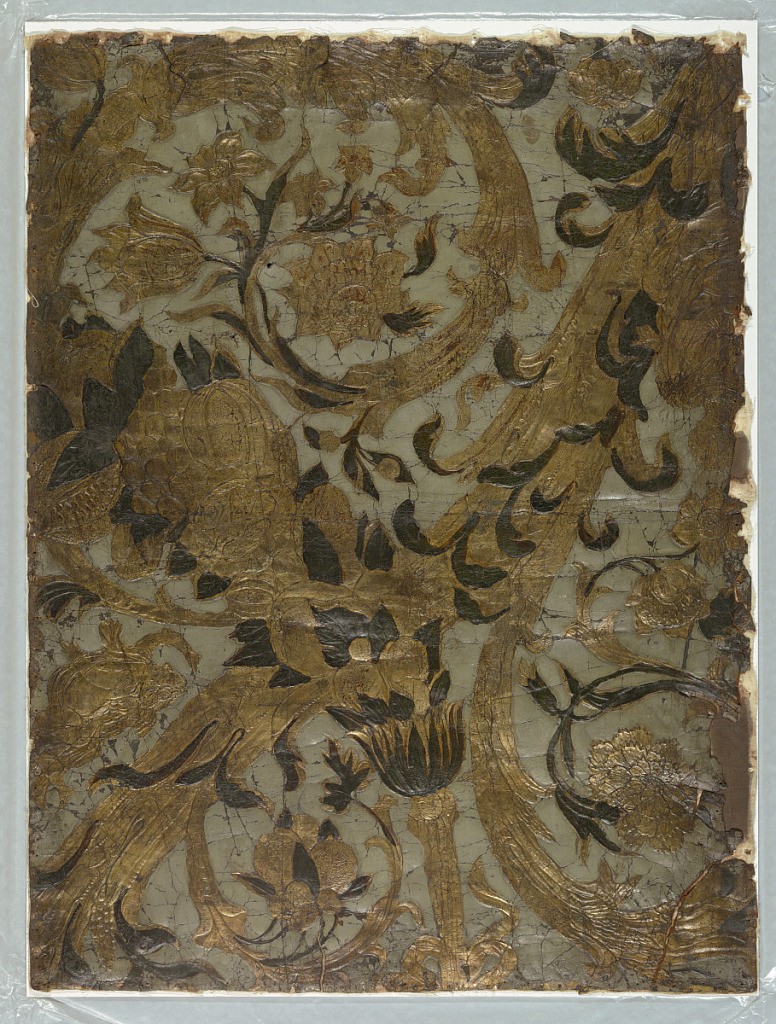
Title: Sidewall
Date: ca. 1725
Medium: Leather, silvered, stamped, painted
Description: Stamped field of varnished silver. Decoration of large-scale all-over pattern of flowers and foliage in blue, red, green and white.